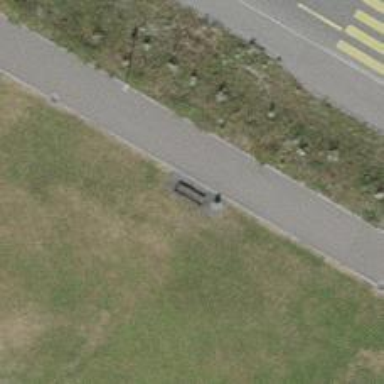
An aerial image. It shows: Bench.